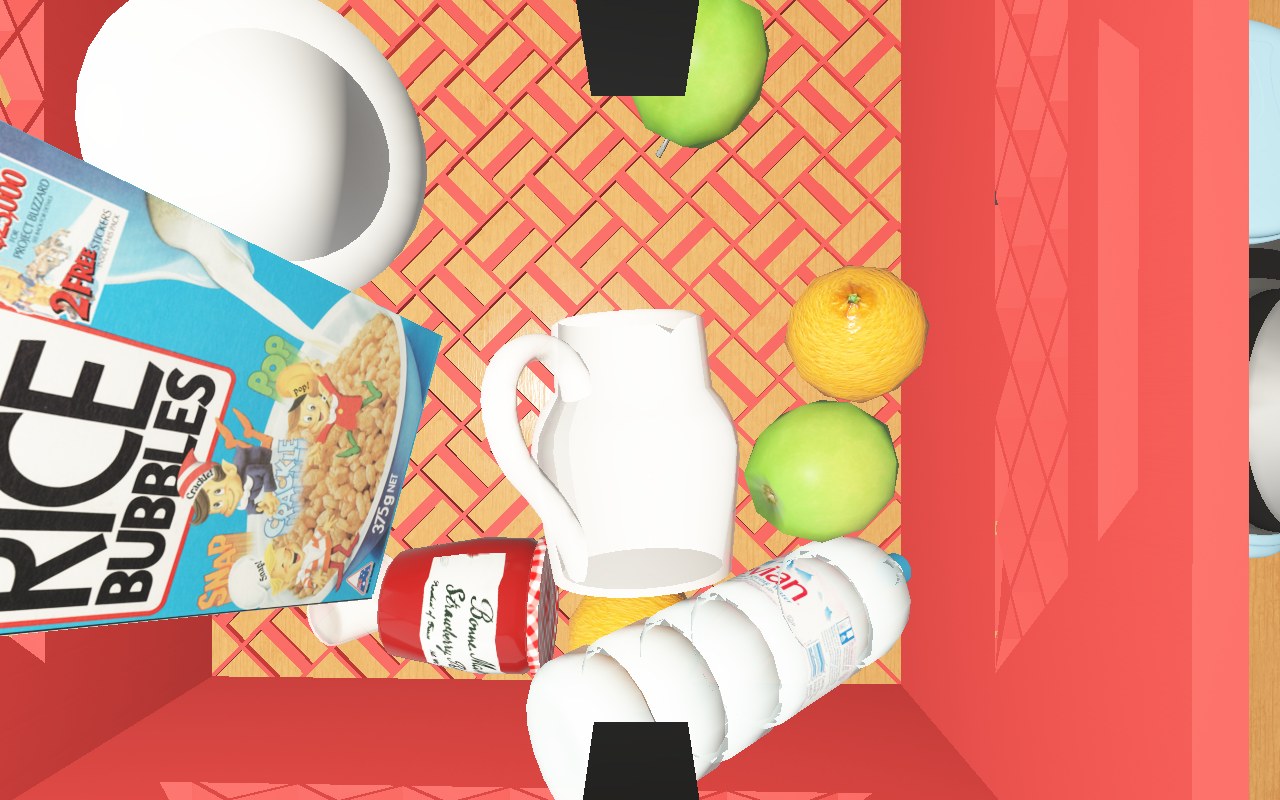
Objects in the scene:
carafe
apple
apple
orange
orange
spoon
plate
glass
wineglass
jam jar
biscuit box